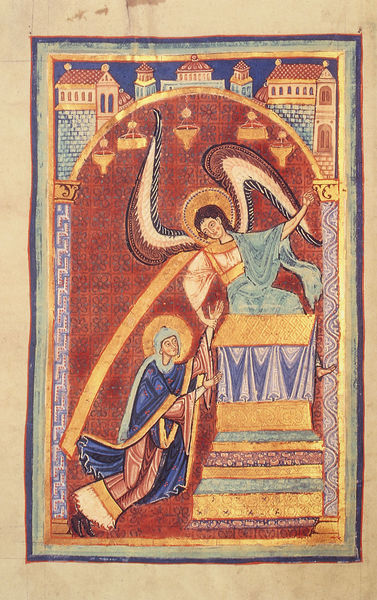
Titel: Leben und Wunder des hl. Amand
Institution: Valenciennes, Bibliothèque Municipale
Schlagwörter: blau, flügel, stadt, fenster, lampen, säule, säulen, rot, malerei, ornament, teppich, rahmen, häuser, kelch, engel, mauer, treppe, podest, buch, glaube, religion, knien, beten, gebet, altar, kapitelle, heiligenschein, nimbus, mittelalter, hostie, geistlich, maria, sakral, verkündigung, öllampen, papyrus, gabriel, buchmalerei, antependium, verkündung, codex